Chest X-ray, AP view. Patient: 33 years old, sex M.
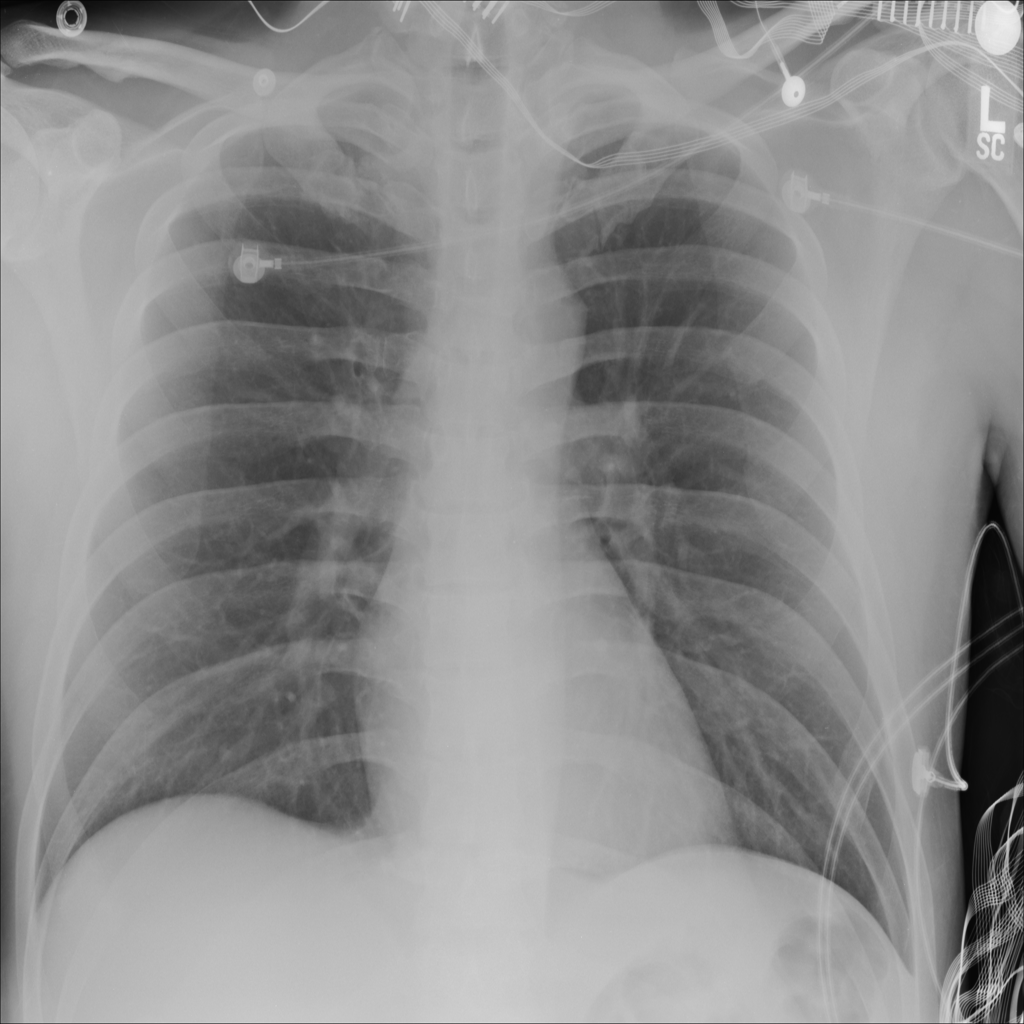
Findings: No Finding